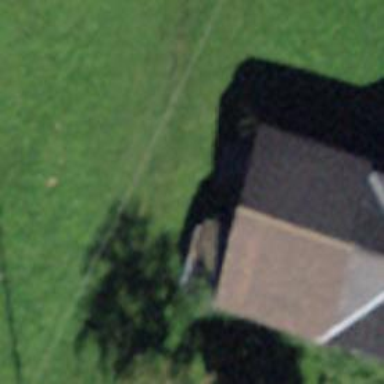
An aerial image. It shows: Barn.